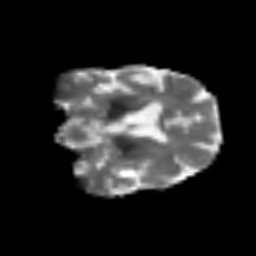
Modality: T2w
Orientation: coronal
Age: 64
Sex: male
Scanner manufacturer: siemens
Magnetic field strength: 3 T
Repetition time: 3.2 s
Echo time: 0.081 s